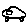
Label: car